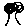
Label: tree